Field crop: tomato
Growth stage: 1
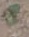
Species: solanum